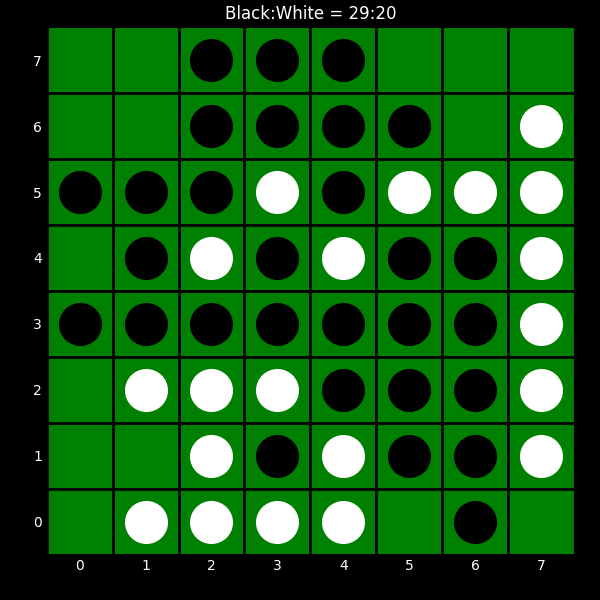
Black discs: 29
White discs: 20